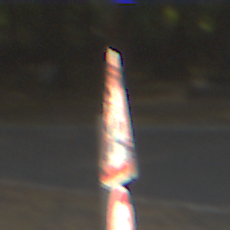
Verkehrszeichen: KurveRechts
Zusatzzeichen unten: Geschwindigkeit60
Umgebung: Outdoor, Suburban
Tageszeit: MorningAfternoon
Wetter: Clear
Licht: Natural
Jahreszeit: NotSpecified
Kontrast: HighContrast